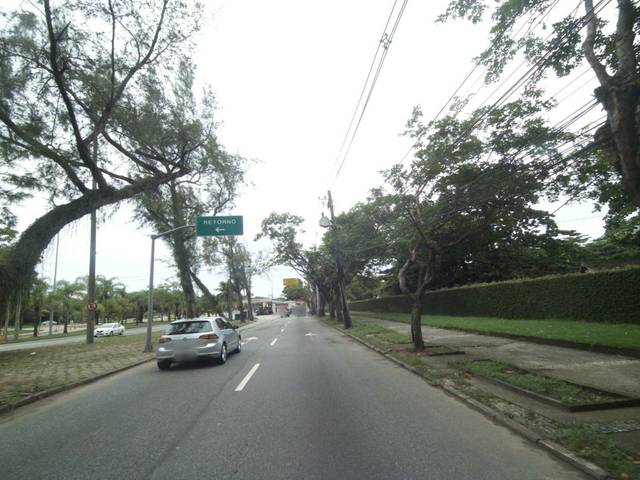
Region: Brazil
Coordinates: -22.97, -43.218